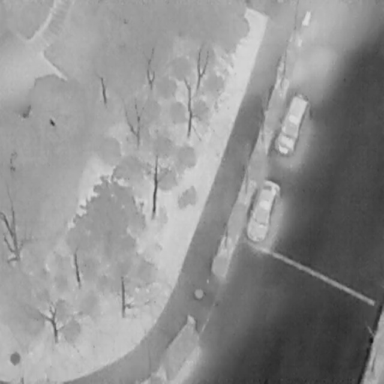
There are two Cars in the infrared image.